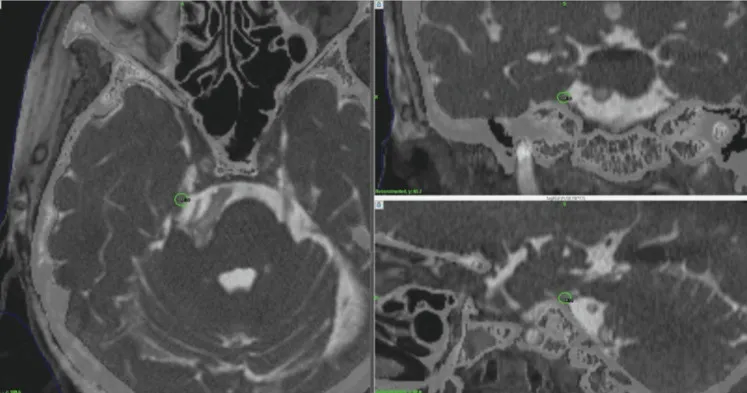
Dose planning for Case 2.
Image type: radiology (mri)